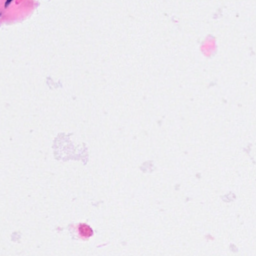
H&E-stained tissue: Breast